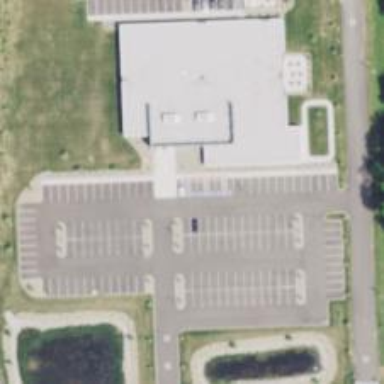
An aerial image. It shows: Parking space is available.